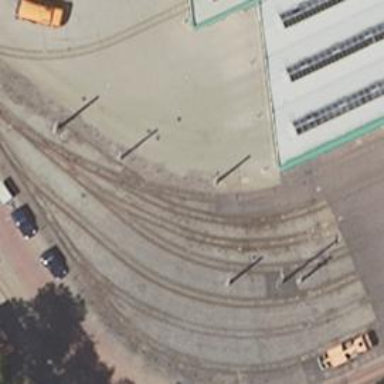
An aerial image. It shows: Tram railway service yard with electrified contact line.